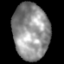
Tissue: lung
Cell type: Others
Senescence score: 0.2243
Nuclear area (px): 1990
Mean DAPI intensity: 143.79